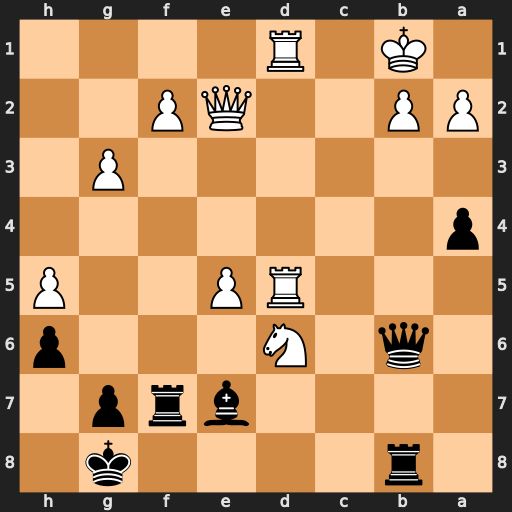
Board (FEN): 1r4k1/4brp1/1q1N3p/3RP2P/p7/6P1/PP2QP2/1K1R4
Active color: b
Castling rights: -
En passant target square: -
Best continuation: Rxf2 Nc4 Rxe2 Nxb6 Rxb6